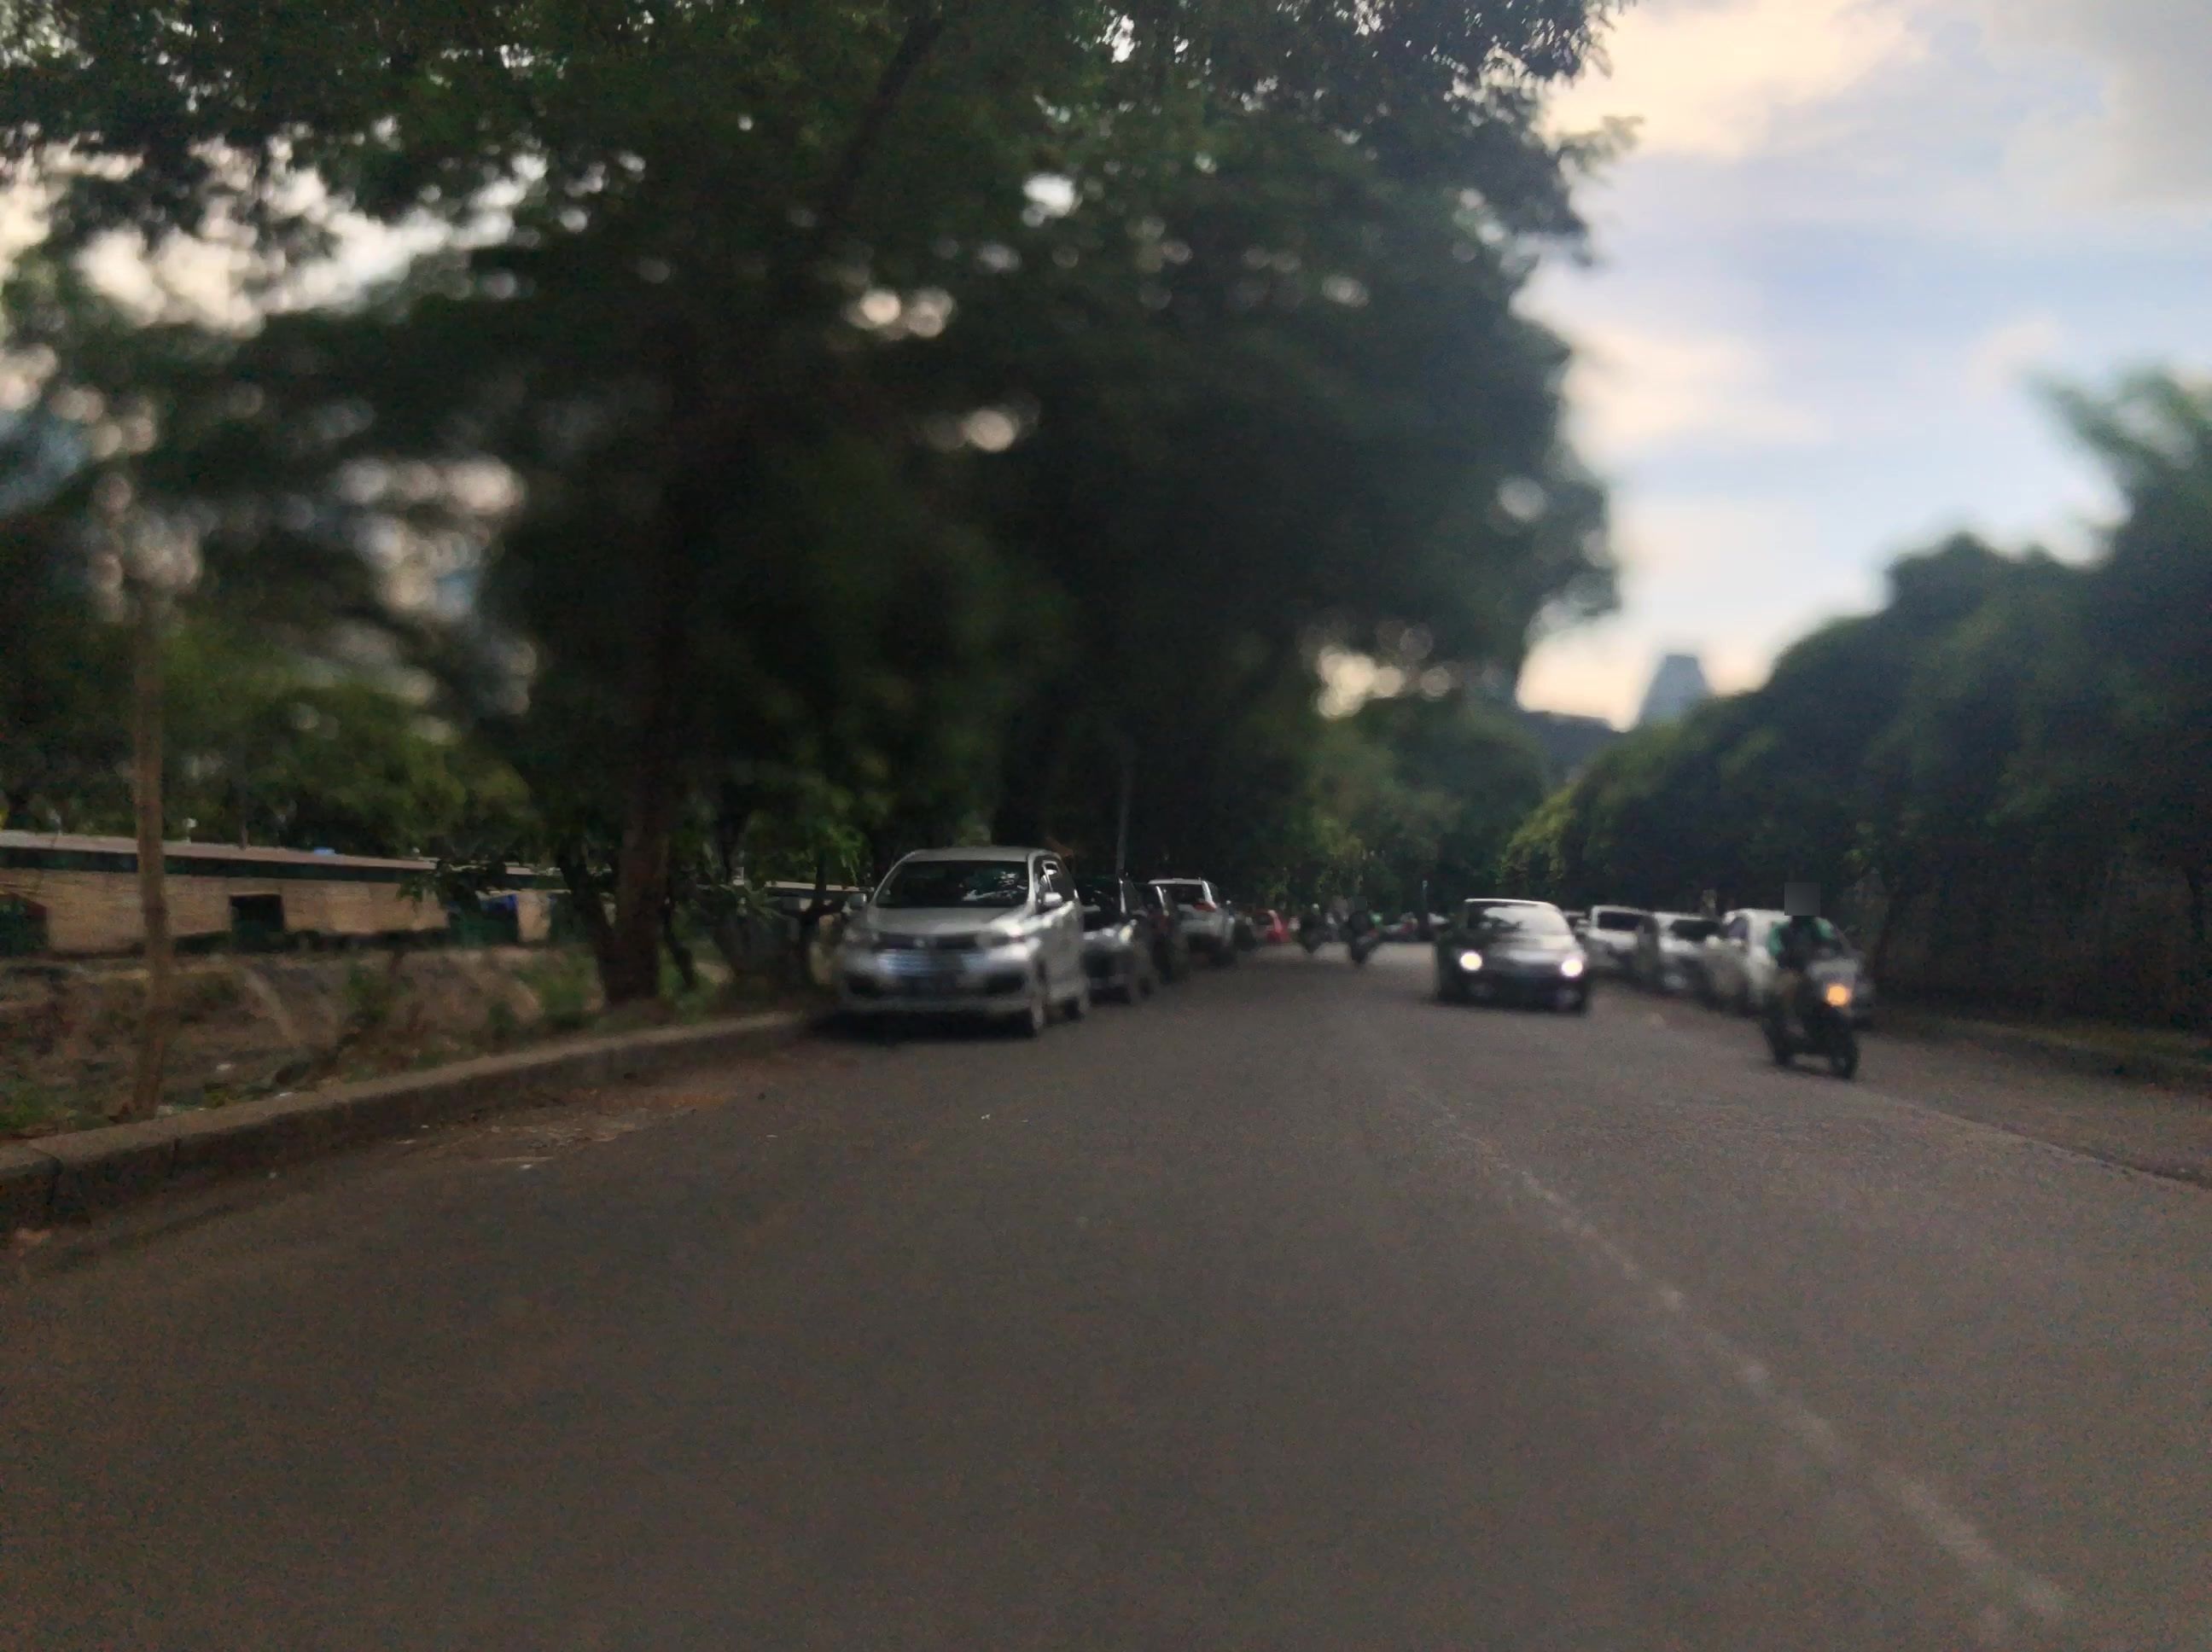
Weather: clear
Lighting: day
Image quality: slightly poor
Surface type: driving surface
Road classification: secondary
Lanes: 2
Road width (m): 10
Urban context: urban centre
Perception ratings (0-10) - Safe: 1.91, Lively: 6.29, Beautiful: 9.02, Boring: 2.09, Depressing: 4.05, Wealthy: 4.68